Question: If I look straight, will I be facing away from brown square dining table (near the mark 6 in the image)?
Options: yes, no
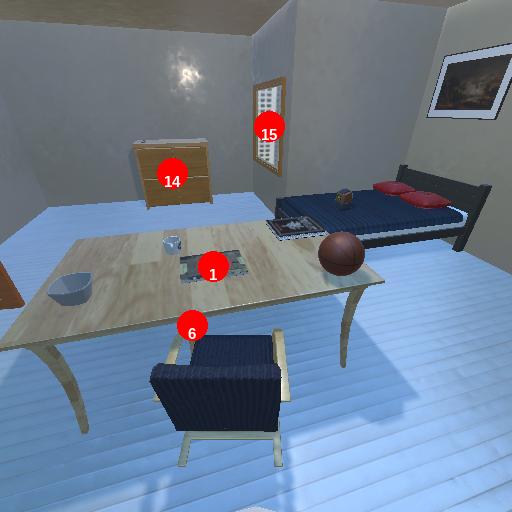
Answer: yes